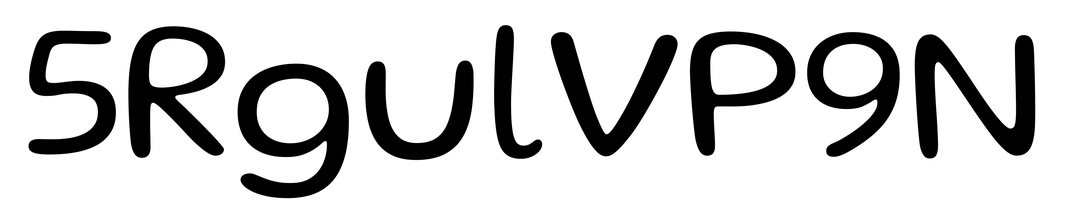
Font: Gluten_Light